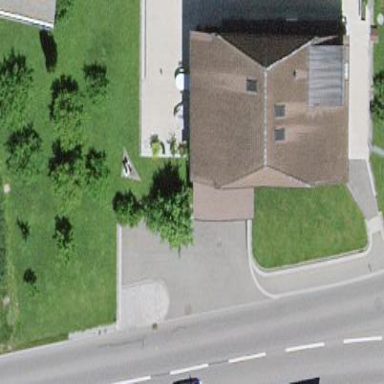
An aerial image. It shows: Residential building.